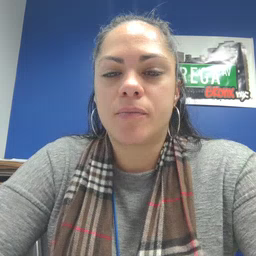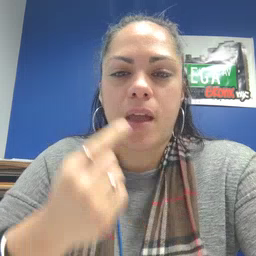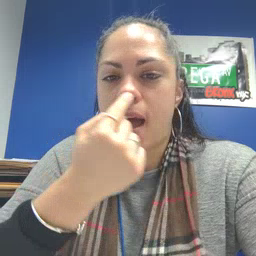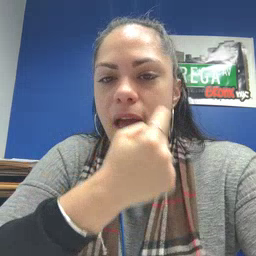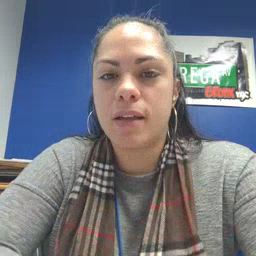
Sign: eye